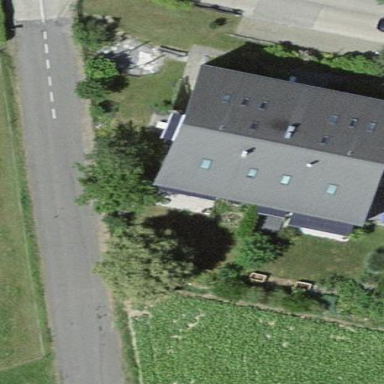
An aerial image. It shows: Residential building.